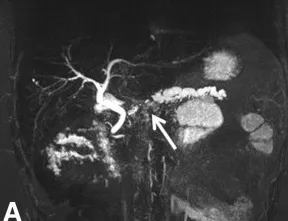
Radiological imaging. Magnetic resonance cholangiopancreaticography.
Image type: radiology (mri)